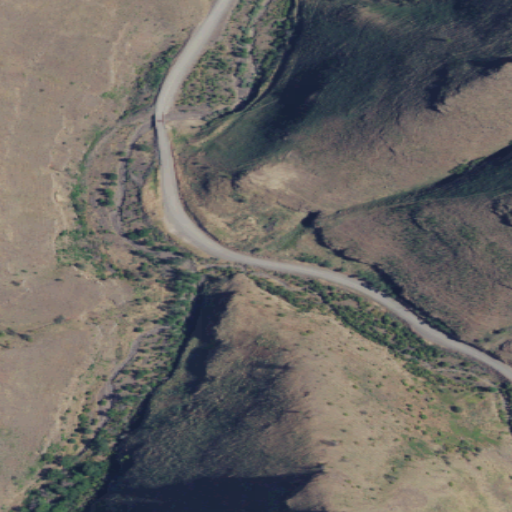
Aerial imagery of valley in Washington named Montgomery Gulch containing shrub, grassland, and evergreen forest